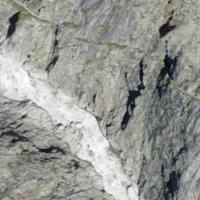
EUNIS habitat code: 48
Species observed at this site:
Tichodroma muraria